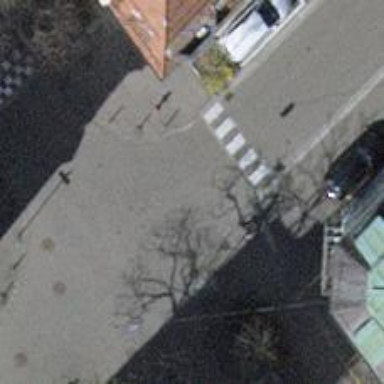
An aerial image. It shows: Residential road with asphalt surface. There are separate sidewalks on both sides.